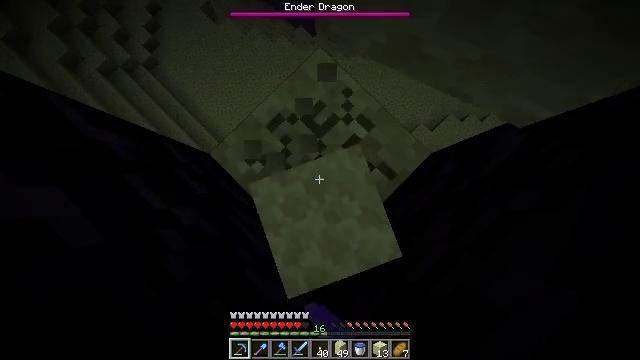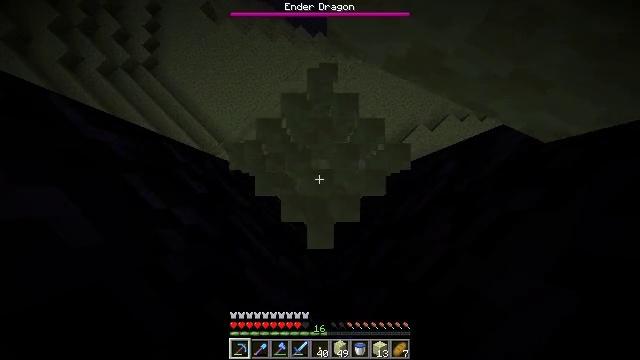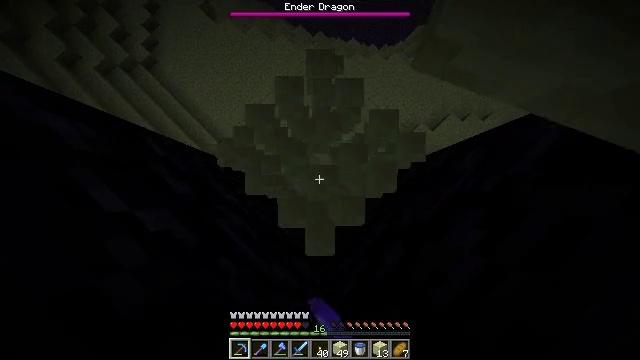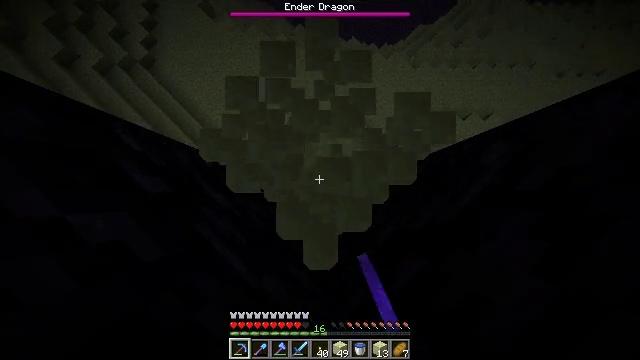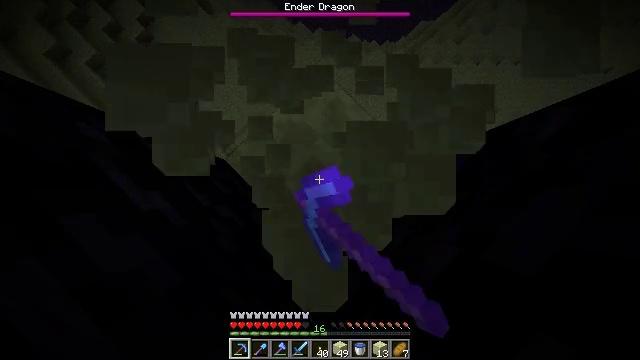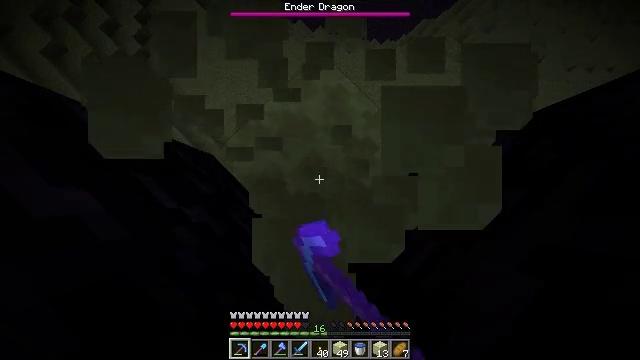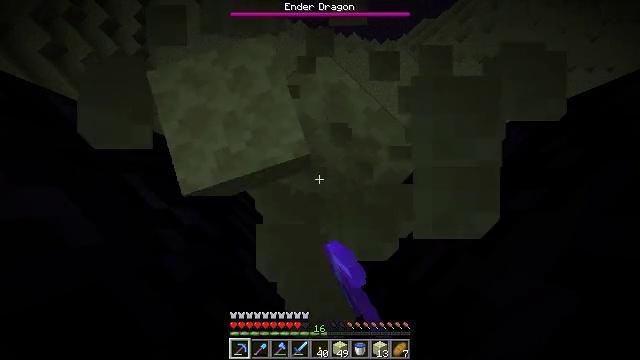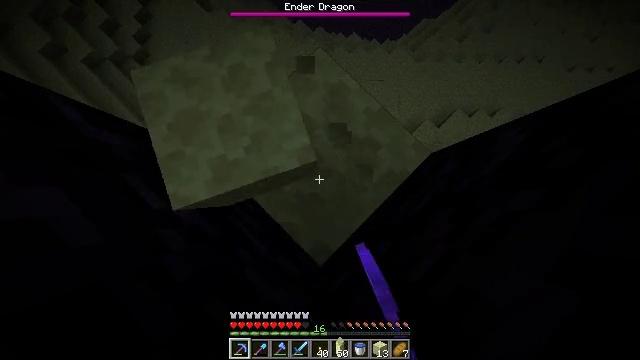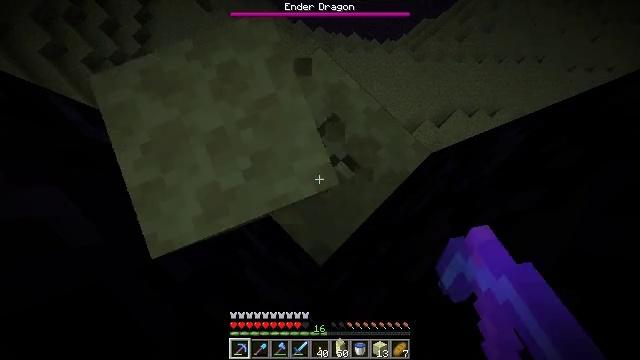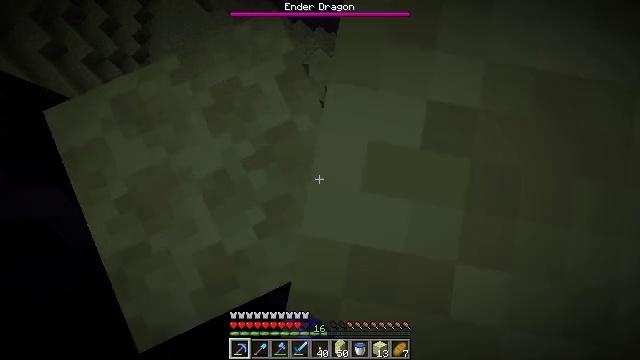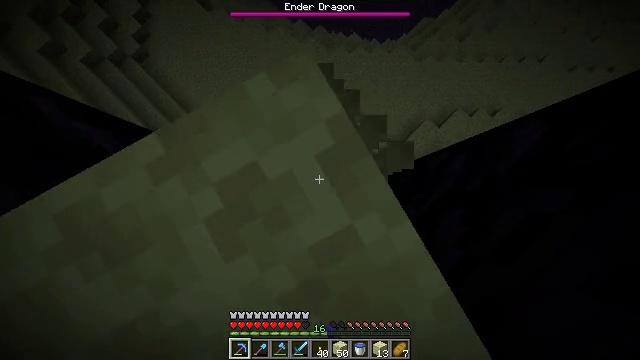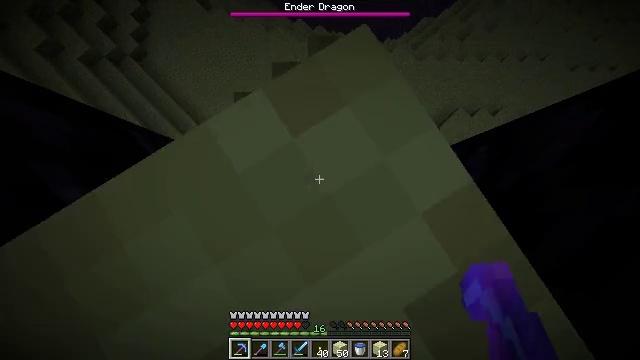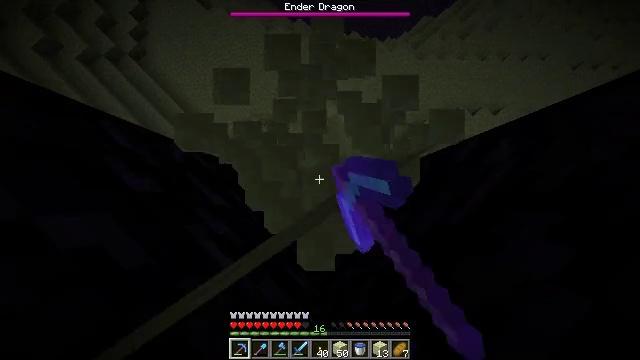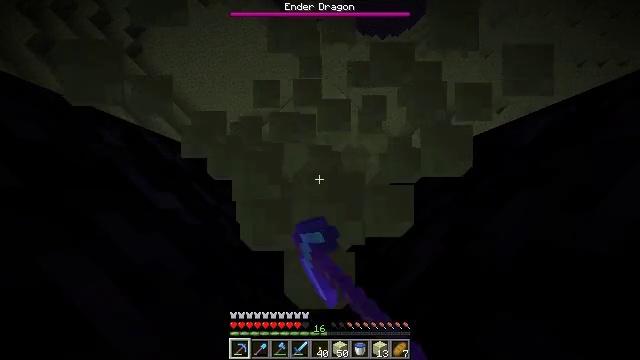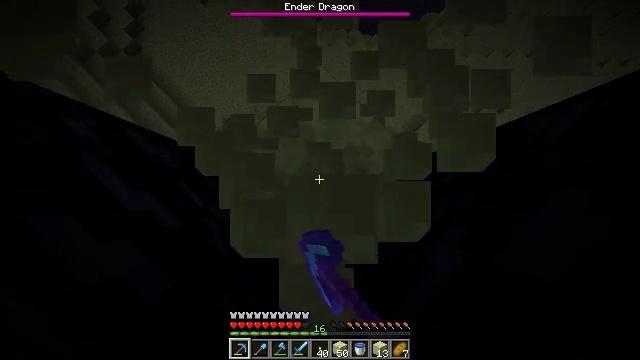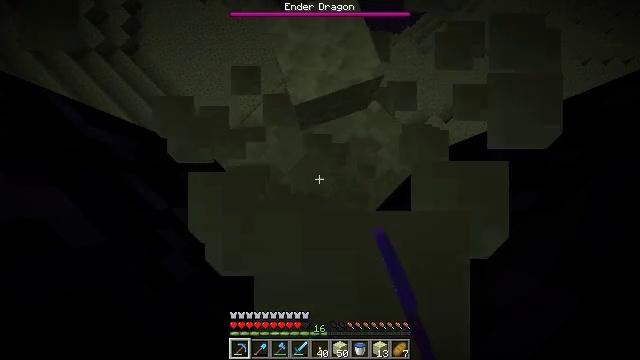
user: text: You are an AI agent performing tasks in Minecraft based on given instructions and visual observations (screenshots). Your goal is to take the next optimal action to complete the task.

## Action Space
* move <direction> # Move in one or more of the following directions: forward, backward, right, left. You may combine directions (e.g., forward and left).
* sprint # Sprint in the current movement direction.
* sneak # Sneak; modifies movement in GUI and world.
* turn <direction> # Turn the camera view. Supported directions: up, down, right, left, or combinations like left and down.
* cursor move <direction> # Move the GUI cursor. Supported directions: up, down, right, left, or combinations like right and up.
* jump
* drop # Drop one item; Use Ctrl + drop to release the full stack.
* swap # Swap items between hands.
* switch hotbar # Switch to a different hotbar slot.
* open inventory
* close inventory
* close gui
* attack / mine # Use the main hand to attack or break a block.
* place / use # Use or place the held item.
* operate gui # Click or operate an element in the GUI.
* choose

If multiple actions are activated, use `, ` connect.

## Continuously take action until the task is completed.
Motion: motion action
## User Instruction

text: Collect end stone for your base.
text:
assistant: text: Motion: attack / mine
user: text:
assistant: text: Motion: attack / mine
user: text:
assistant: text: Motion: attack / mine
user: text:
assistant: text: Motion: attack / mine
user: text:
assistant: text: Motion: attack / mine
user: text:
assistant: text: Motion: attack / mine
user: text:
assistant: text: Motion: attack / mine
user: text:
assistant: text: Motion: attack / mine
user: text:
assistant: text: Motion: attack / mine
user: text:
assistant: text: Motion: attack / mine
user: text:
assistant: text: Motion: attack / mine
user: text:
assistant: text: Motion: attack / mine
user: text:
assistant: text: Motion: attack / mine
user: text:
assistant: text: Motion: attack / mine
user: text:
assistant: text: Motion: attack / mine
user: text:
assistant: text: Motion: attack / mine
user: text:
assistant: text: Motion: attack / mine
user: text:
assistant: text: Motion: attack / mine
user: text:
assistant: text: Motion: attack / mine
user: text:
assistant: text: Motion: attack / mine
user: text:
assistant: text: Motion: attack / mine
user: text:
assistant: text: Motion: attack / mine
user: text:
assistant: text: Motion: attack / mine
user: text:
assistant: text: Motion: attack / mine
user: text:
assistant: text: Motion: attack / mine
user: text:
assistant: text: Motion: attack / mine
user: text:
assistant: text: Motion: attack / mine
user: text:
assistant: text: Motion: attack / mine
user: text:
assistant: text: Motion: attack / mine
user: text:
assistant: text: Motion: attack / mine